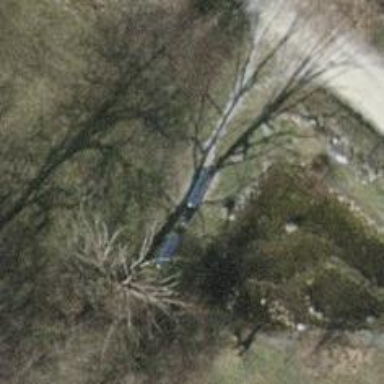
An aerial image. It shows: Bench.